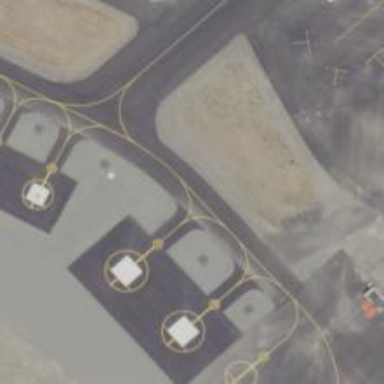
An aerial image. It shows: Image of taxiway at airport.